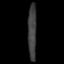
Tissue: prostate
Cell type: T cells
Senescence score: 0.6915
Nuclear area (px): 467
Mean DAPI intensity: 63.565